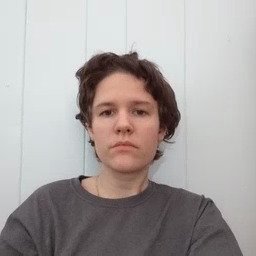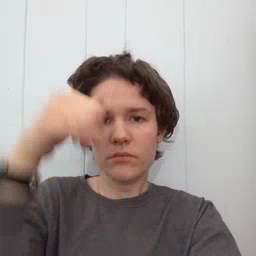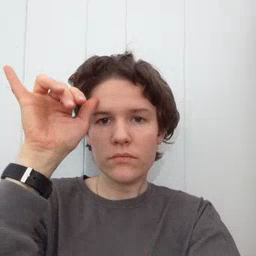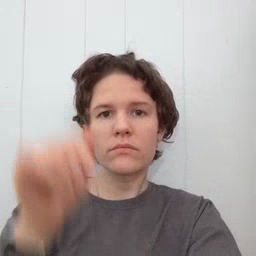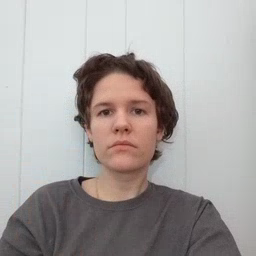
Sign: cow